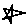
Label: star